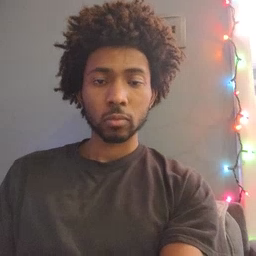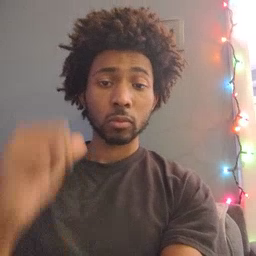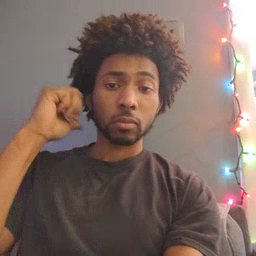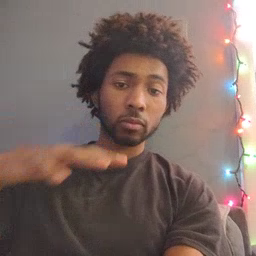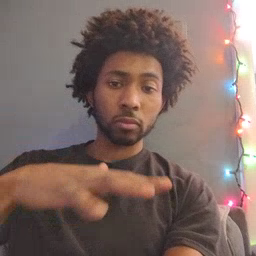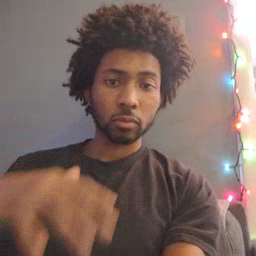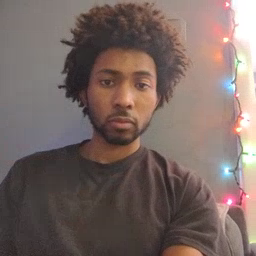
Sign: backyard